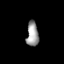
Tissue: prostate
Cell type: T cells
Senescence score: 0.8332
Nuclear area (px): 289
Mean DAPI intensity: 156.028